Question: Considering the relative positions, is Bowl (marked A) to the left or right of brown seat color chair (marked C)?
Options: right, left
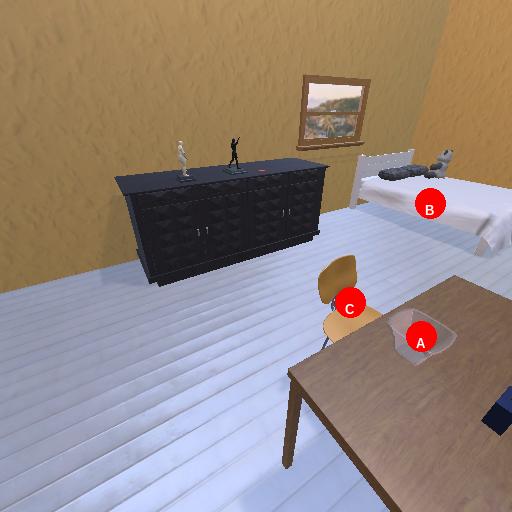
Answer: right